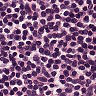
Metastatic tissue present: no